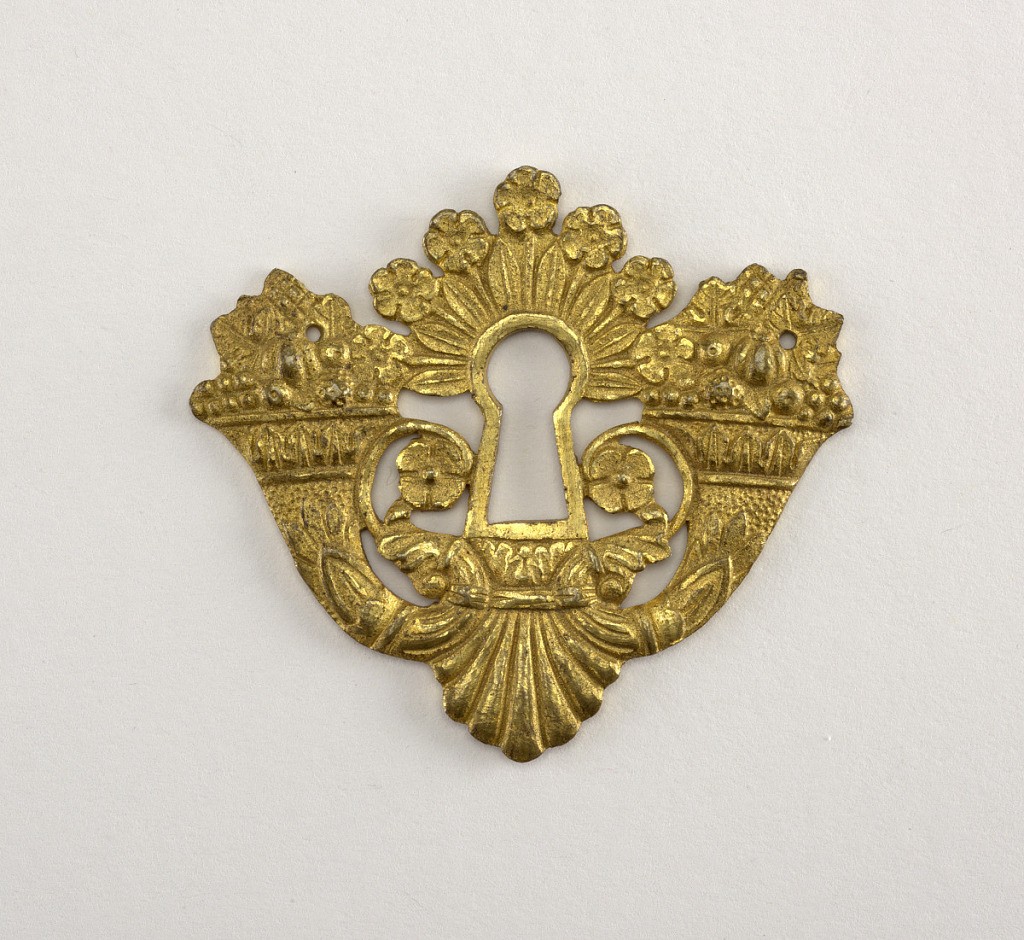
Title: Keyhole escutcheon
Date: ca. 1810–30
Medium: Bronze
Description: Cornucopia